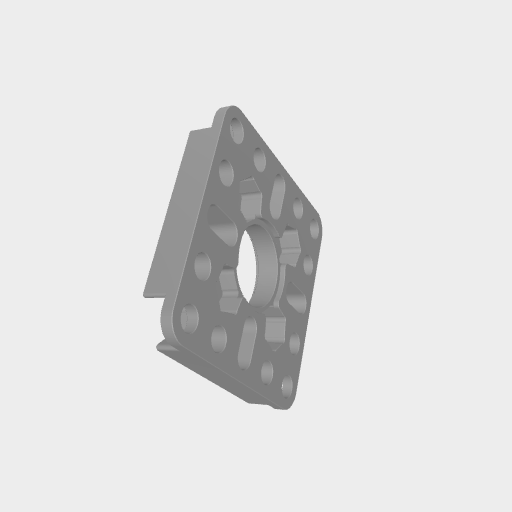
Part: FlatPatternMount